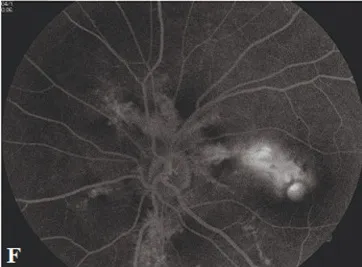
RE early, mid and late phase FFA showing the extent of CNV with leakage.
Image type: ophthalmic_imaging (ophthalmic_angiography)